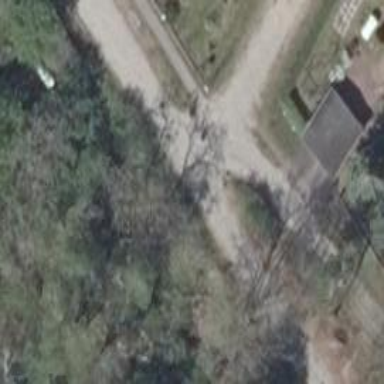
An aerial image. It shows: Residential road with sandy surface.